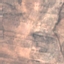
Label: PermanentCrop